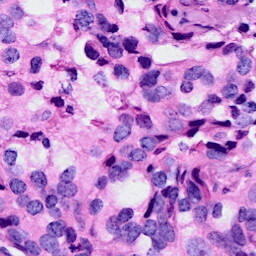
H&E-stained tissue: Breast